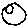
Label: moon